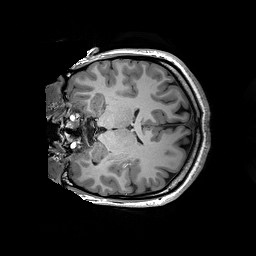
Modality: T1w
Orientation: coronal
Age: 24
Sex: female
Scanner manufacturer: siemens
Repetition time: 2.2 s
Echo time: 0.00244 s